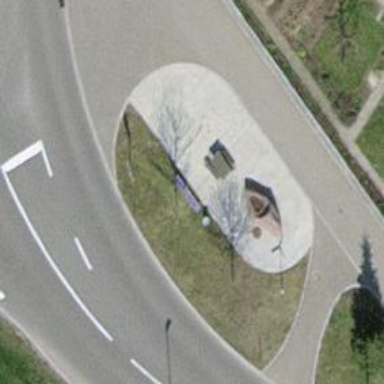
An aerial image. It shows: Pink bench.